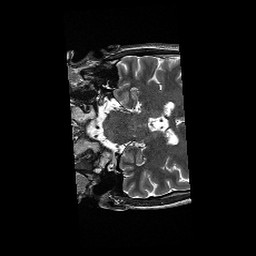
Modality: T2w
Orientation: coronal
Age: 40
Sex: male
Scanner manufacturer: siemens
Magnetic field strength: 3 T
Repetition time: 6.1 s
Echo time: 0.104 s